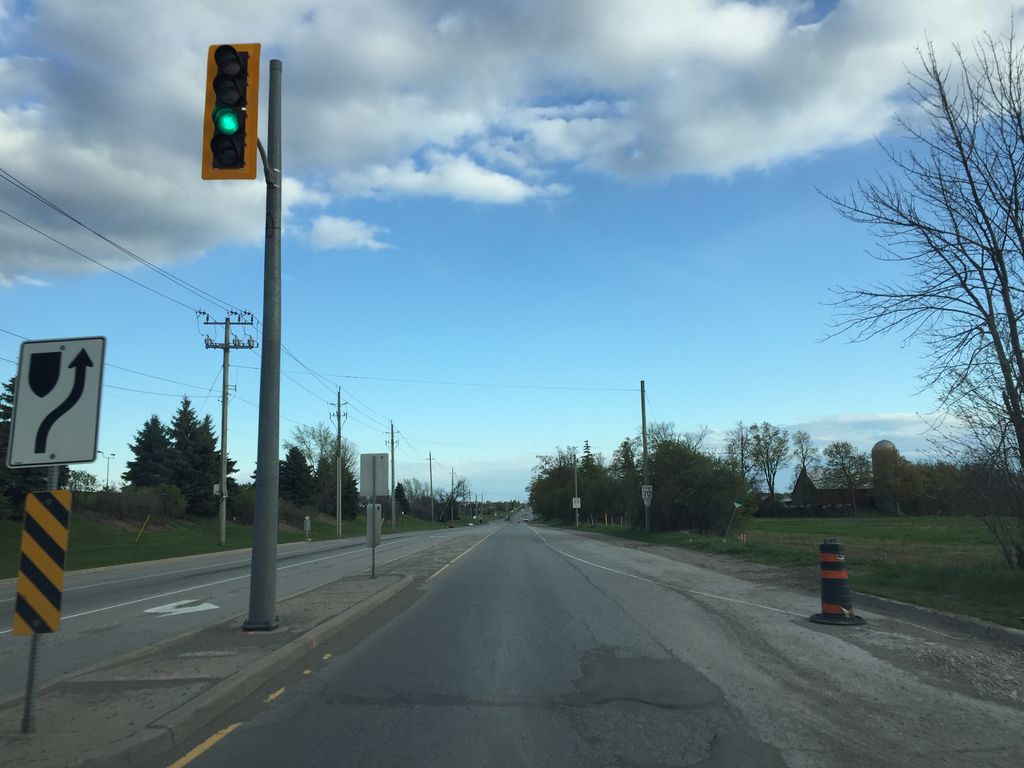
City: kitchener-waterloo